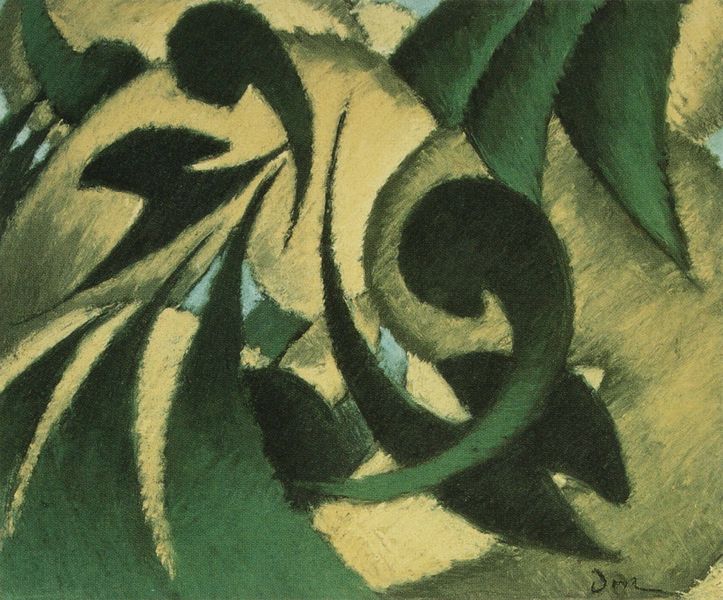
Titel: Nature Symbolized No. 2
Künstler: Arthur Dove
Standort: Chicago (Illinois)
Institution: The Art Institute of Chicago
Schlagwörter: baum, blau, blätter, dunkel, gemälde, schatten, aquarell, gelb, grün, komposition, sand, äste, bewegung, grau, hell, licht, schwarz, wiese, beige, ornament, signatur, hügel, natur, stamm, busch, spitzen, musik, pflanze, pflanzen, wald, kreis, rund, hellblau, schwung, bogen, moderne, abstrakt, berge, modern, dunkelgrün, formen, linien, spitz, floral, ornamente, farn, palme, dünn, striche, abstraktion, umriss, bögen, harmonie, name, futurismus, unterschrift, linie, form, gebogen, schraffiert, organisch, ornamental, geometrisch, zacken, verwischt, struktur, kastanie, palmen, grüntöne, dreiecke, spiralen, spirale, pflanzlich, tropfen, zentriert, übereinander, durchdringen, vertikal, marc, rustikal, rüben, runkel, deckend, komma, dal, abstrakst